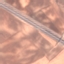
Land use / land cover class: Highway